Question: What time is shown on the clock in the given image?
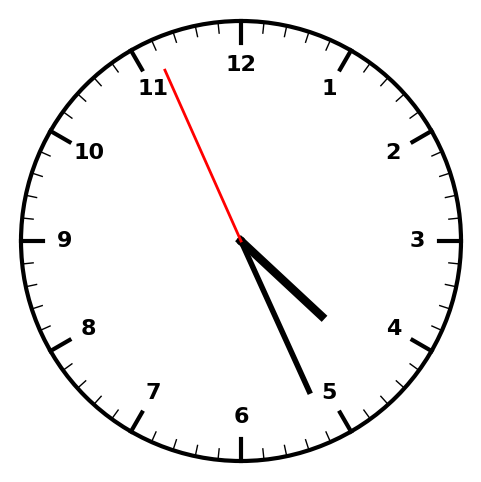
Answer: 04:25:56